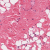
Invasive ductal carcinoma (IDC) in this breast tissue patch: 0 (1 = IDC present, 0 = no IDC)